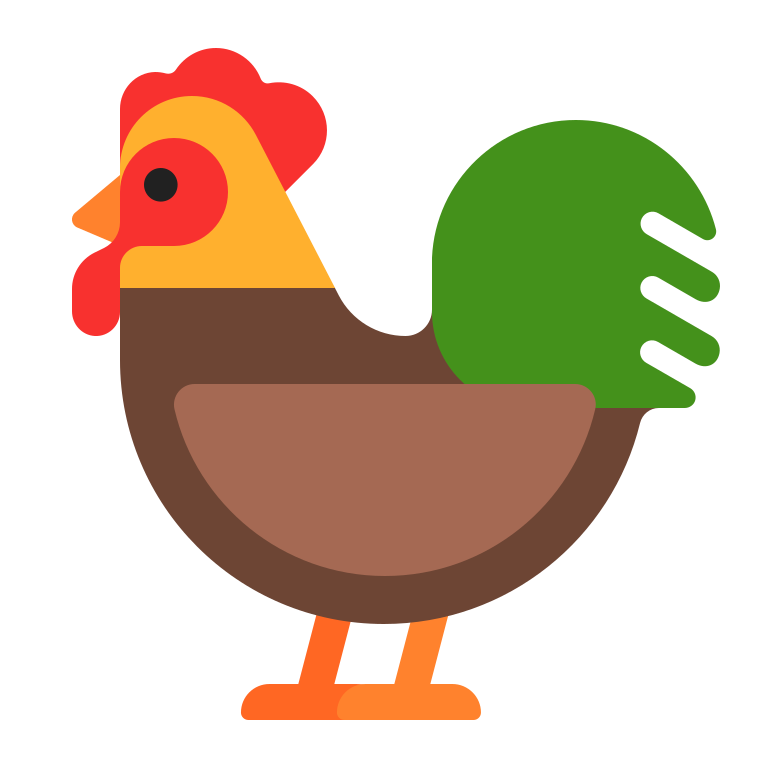
rooster flat